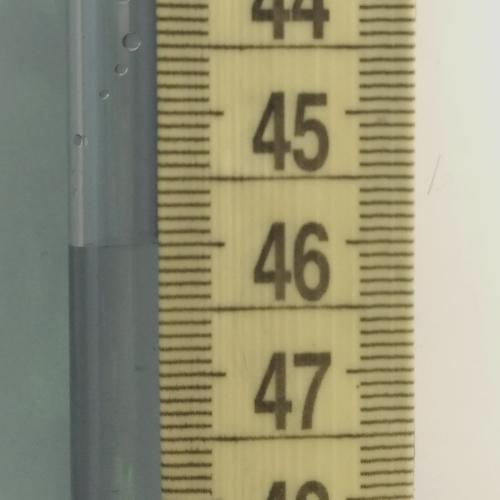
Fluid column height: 46.0 cm